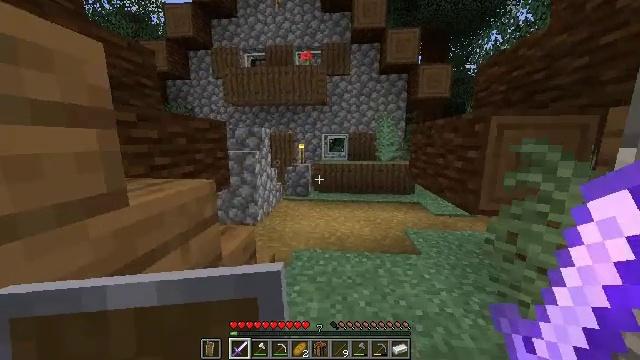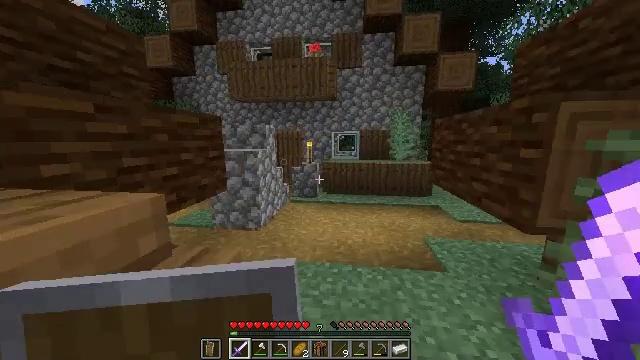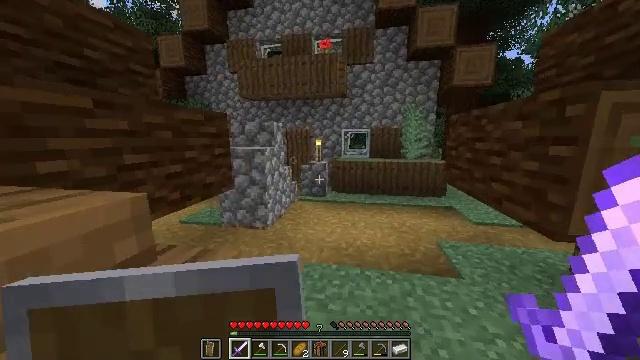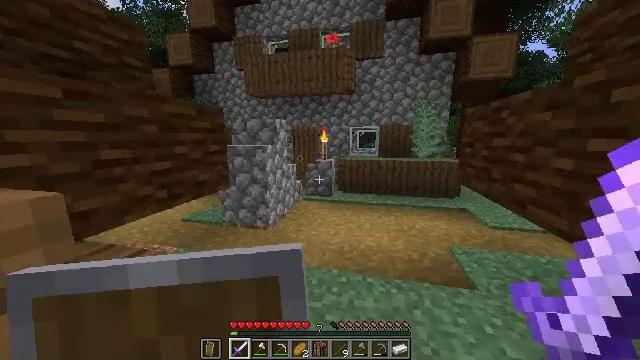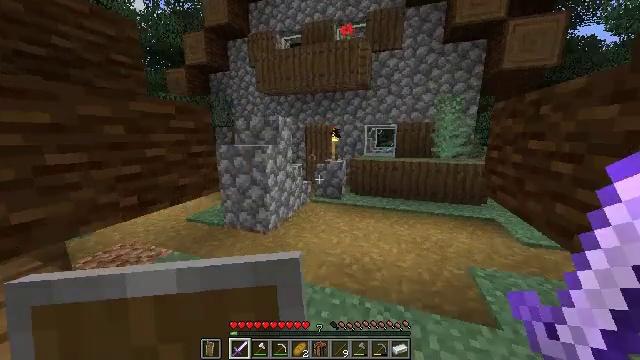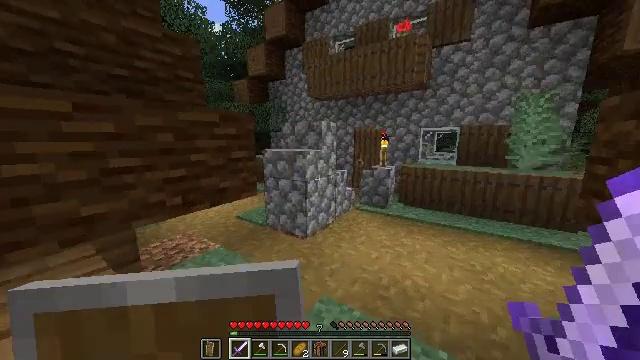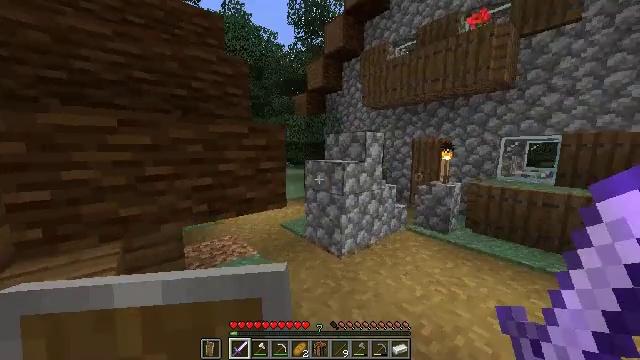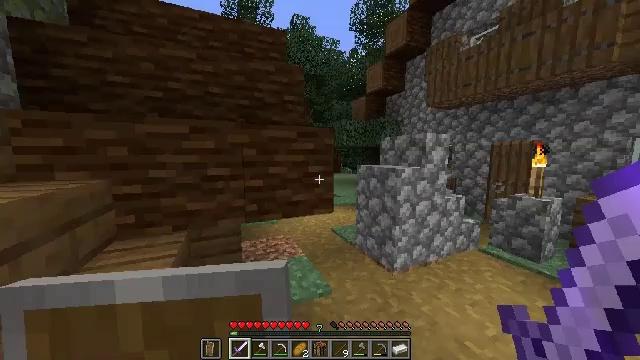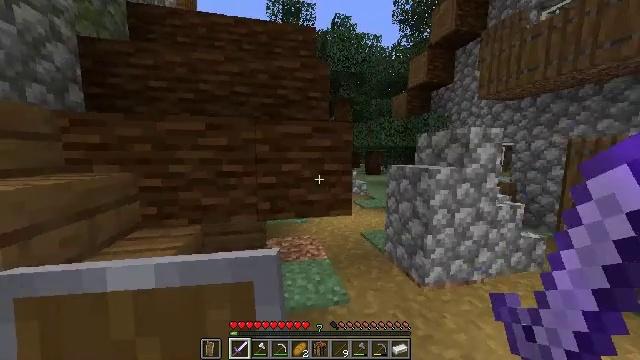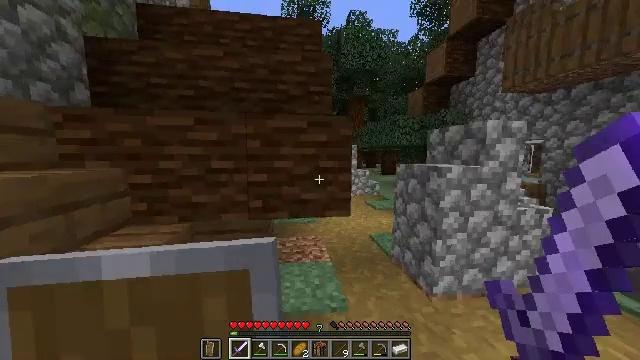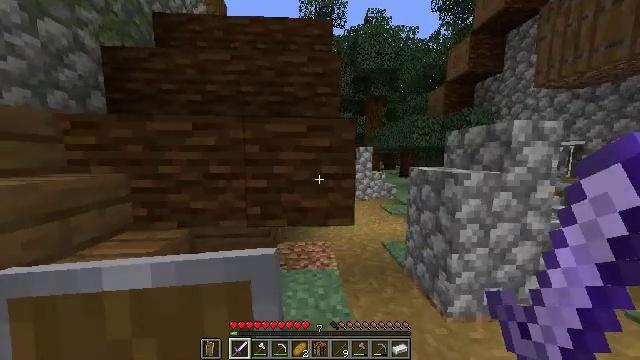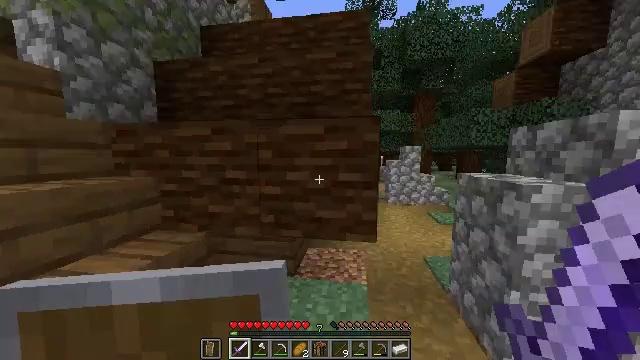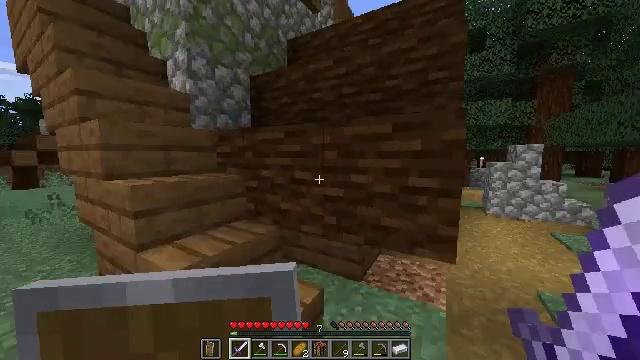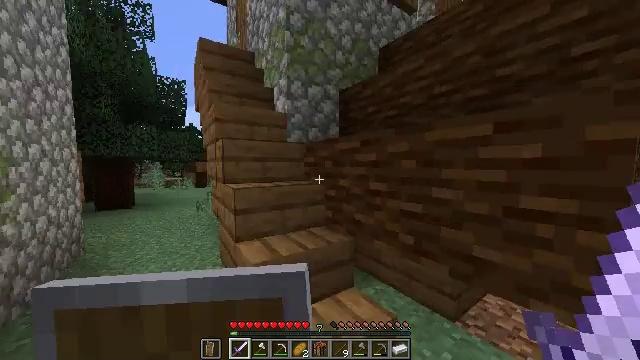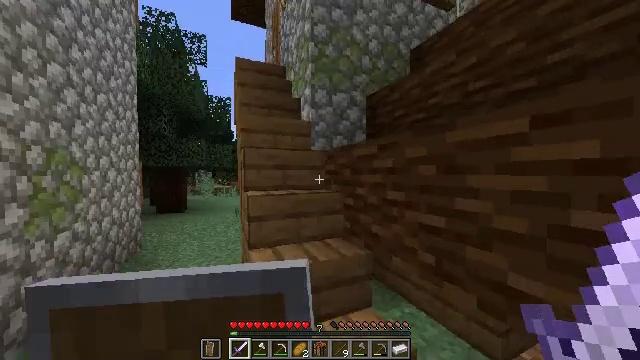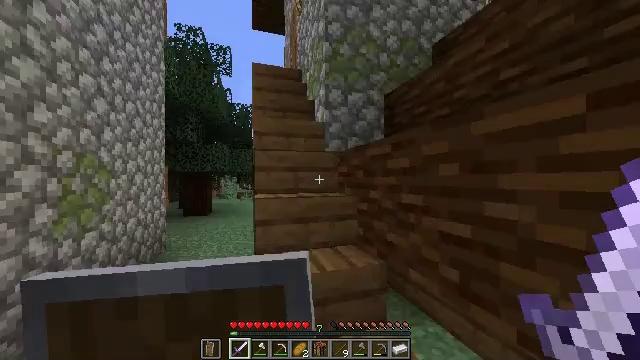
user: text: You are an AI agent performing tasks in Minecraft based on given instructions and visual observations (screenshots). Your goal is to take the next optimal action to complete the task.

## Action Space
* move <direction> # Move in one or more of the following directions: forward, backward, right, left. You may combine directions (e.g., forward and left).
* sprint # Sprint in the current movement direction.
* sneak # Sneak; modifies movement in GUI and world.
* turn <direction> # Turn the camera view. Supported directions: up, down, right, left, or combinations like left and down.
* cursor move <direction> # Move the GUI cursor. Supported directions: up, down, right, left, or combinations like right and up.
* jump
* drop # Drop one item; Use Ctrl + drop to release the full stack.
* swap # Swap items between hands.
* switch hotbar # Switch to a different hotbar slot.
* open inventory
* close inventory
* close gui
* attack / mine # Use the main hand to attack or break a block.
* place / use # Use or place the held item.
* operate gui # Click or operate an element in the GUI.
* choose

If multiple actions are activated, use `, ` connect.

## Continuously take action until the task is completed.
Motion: motion action
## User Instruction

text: Mine the bookshelf to gather resources.
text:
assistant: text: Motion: move forward and move right, turn left
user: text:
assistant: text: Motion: move forward and move right, turn left
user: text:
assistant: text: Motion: move forward and move right, turn left
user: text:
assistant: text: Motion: move forward and move right, turn left
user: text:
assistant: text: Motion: move forward and move right, turn left and up
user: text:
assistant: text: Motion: move forward and move right, turn left and up
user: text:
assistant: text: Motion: move forward and move right, turn left and up
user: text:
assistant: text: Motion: move forward and move right, turn left
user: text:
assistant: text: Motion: move forward and move right, turn left
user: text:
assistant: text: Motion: move forward and move right, turn left
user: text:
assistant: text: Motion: move forward and move right, turn left
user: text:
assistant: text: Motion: move forward and move right, turn left
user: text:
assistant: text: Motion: move forward and move right, turn left and up
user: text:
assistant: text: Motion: move forward, turn left and up
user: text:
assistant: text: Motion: move forward, turn left and up
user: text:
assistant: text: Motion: move forward, turn left
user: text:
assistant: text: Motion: move forward, turn left
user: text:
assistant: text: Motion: move forward, turn left
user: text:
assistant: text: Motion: move forward, turn left
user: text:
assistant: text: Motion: move forward, turn left
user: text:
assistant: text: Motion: move forward, turn left
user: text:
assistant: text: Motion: move forward, turn left
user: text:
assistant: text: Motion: move forward, turn left
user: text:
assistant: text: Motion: move forward
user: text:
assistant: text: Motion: move forward
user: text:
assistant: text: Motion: move forward
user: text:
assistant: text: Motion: move forward
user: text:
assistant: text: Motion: move forward, turn down
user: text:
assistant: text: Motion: move forward, turn right and down
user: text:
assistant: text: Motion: move forward, turn right and down